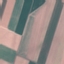
Land use / land cover: AnnualCrop